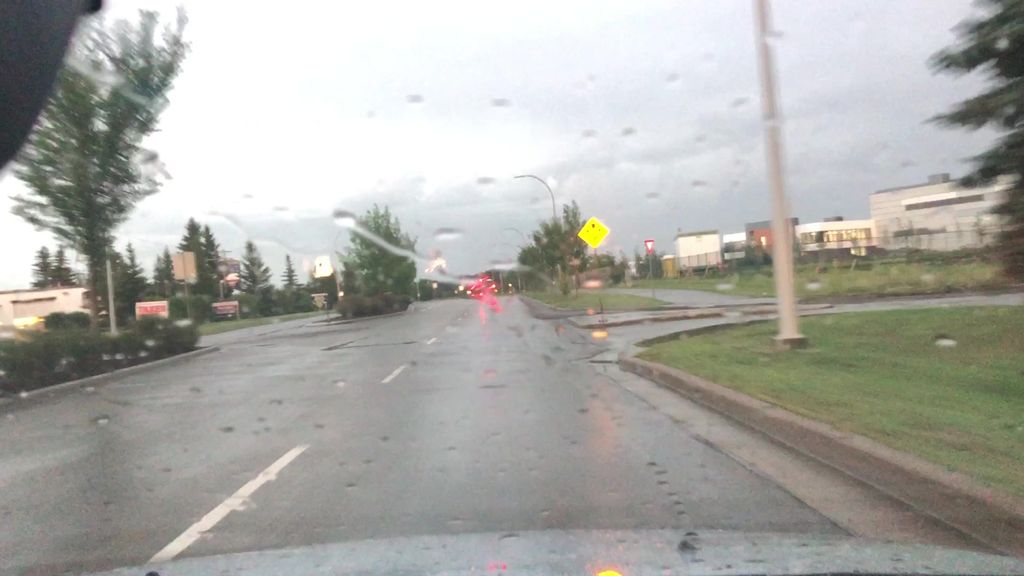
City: edmonton